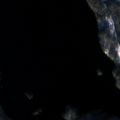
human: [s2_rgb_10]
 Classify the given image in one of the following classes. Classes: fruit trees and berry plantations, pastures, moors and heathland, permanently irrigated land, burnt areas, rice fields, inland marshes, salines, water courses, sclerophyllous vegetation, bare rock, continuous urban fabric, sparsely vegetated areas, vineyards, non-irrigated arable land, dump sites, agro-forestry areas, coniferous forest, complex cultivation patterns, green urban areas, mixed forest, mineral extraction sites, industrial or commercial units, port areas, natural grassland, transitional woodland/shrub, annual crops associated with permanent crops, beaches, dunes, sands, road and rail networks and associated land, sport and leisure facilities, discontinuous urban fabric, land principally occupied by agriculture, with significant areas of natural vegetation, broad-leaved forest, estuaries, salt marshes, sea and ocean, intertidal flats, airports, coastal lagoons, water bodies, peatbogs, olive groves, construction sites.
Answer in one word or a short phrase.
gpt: coniferous forest, mixed forest, water bodies